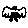
Label: bird